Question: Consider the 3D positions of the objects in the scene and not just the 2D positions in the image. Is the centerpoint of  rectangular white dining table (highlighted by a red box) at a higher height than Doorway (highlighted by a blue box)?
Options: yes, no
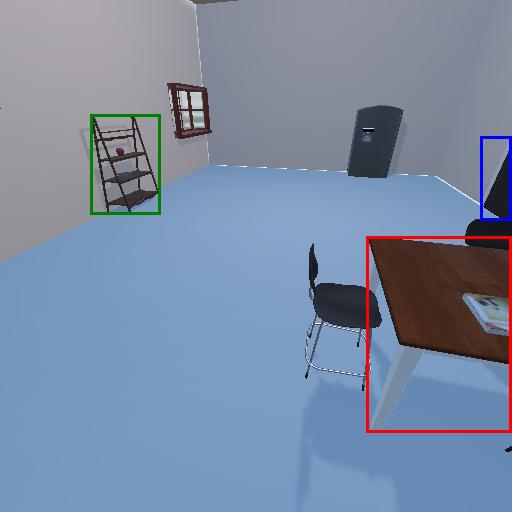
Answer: yes